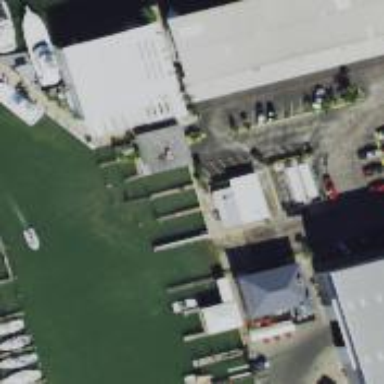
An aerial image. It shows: Pier located along footway.